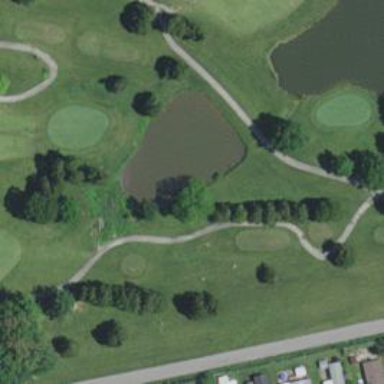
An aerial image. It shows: Water hazard on golf course.